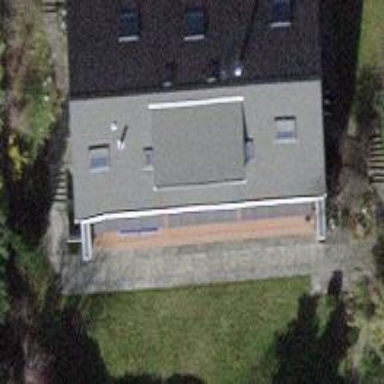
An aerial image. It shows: Detached building.